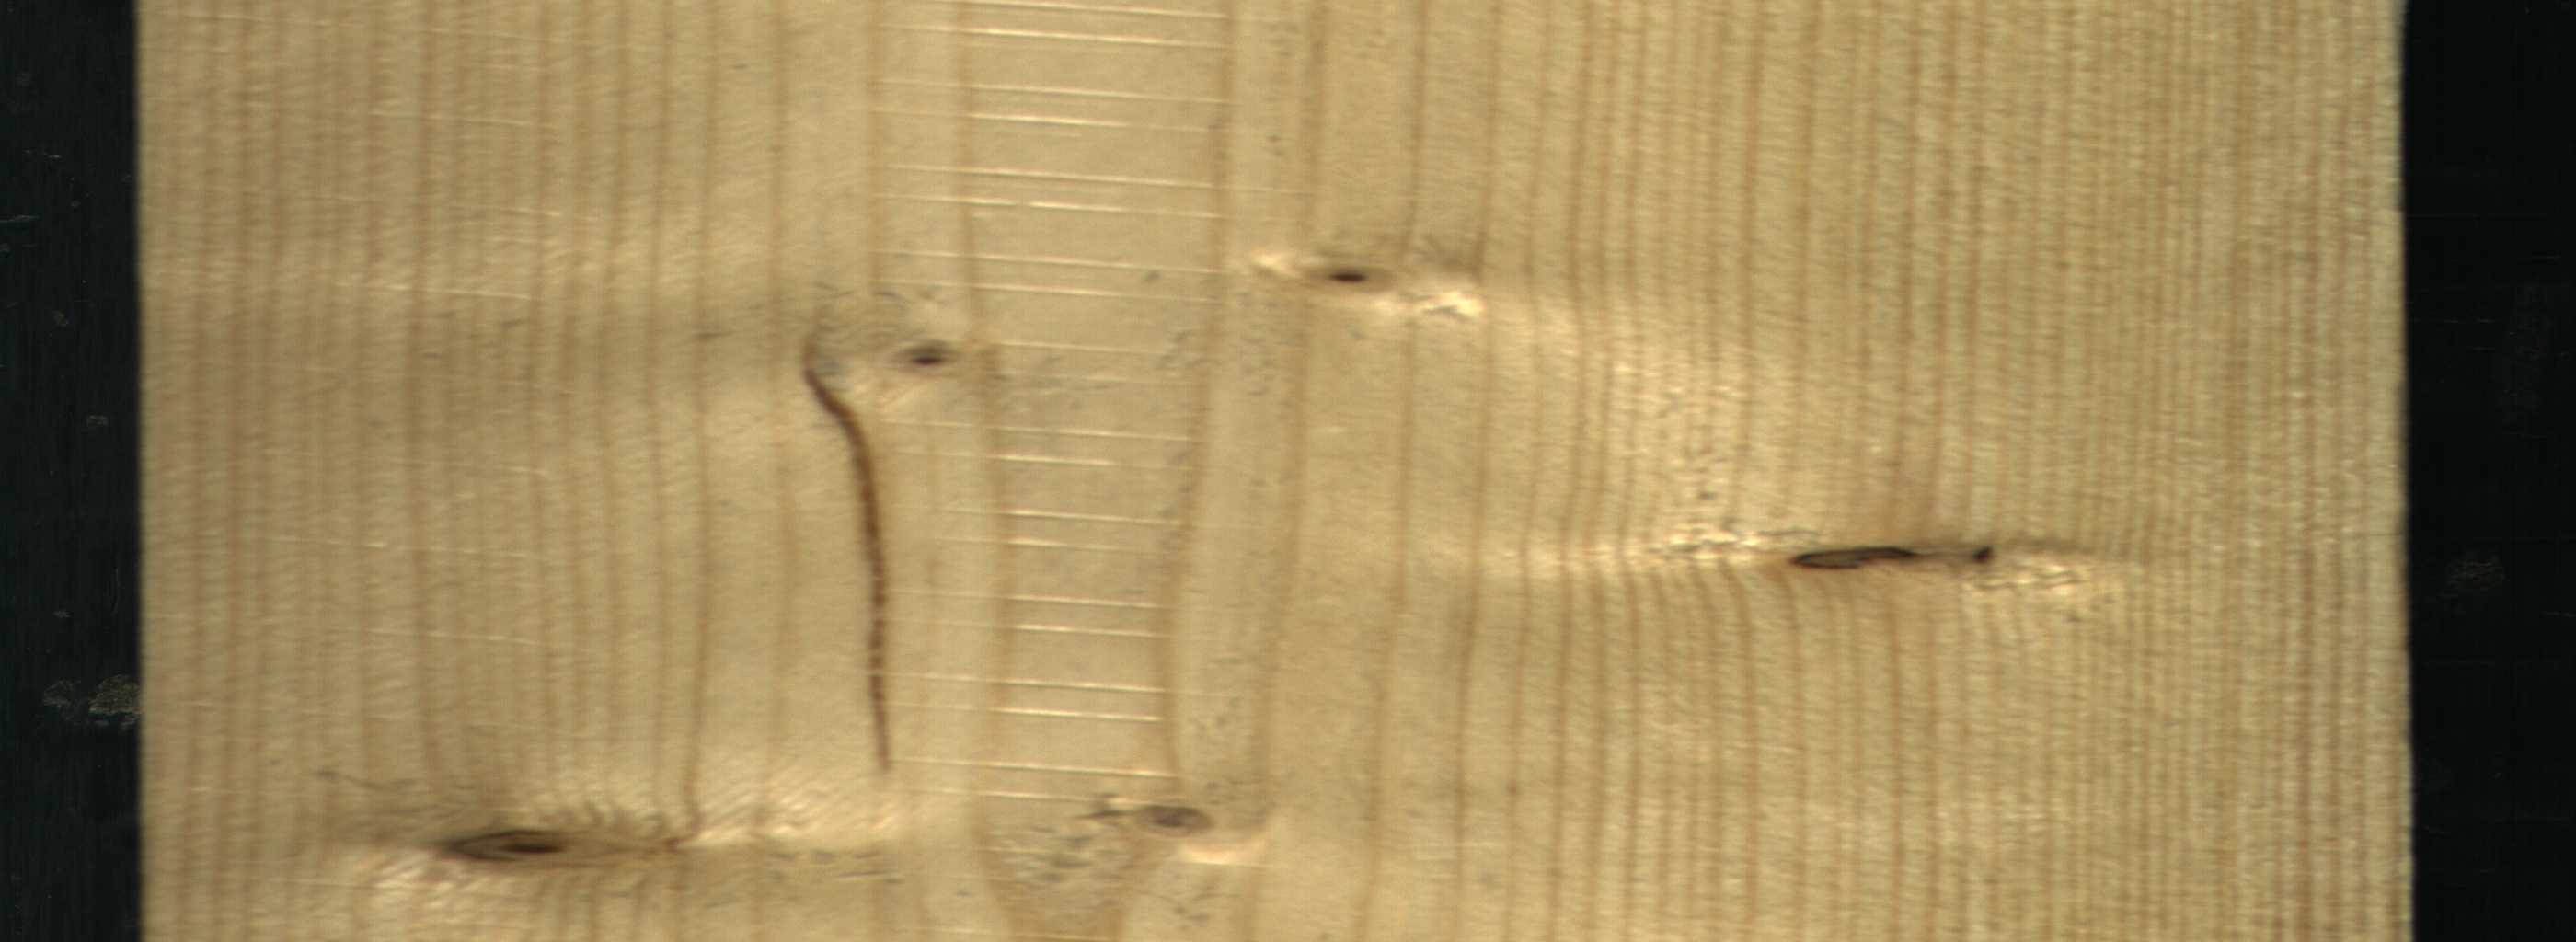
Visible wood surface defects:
resin
Dead_Knot
Dead_Knot
Live_Knot
Live_Knot
Live_Knot